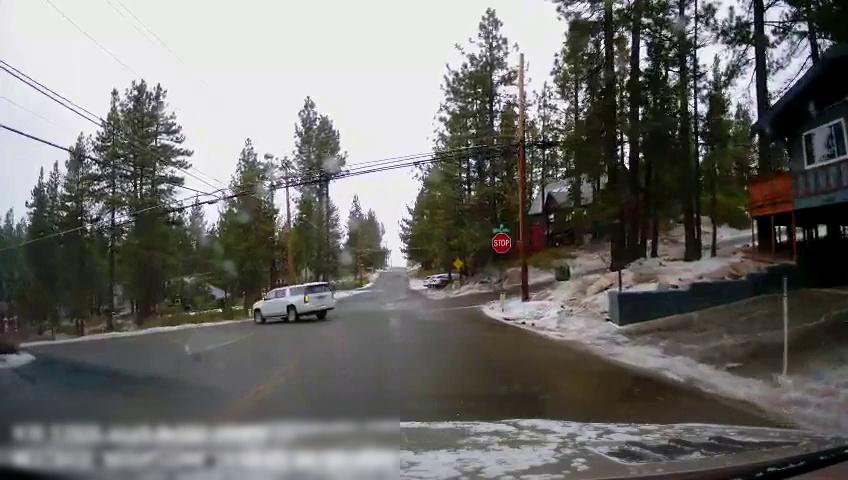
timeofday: Day
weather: Snowy
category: Drivable Space
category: Vehicles | Truck
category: Vehicles | SUV
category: Traffic | Signs
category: Traffic | Signs